Field crop: maize
Growth stage: 2
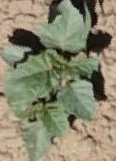
Species: datura